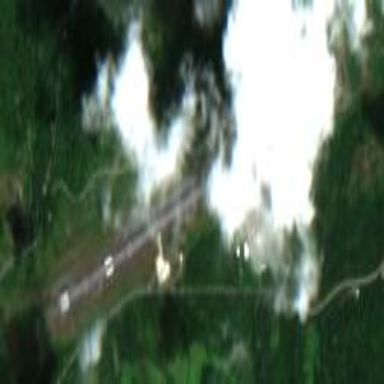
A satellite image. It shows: Public aerodrome or airport.